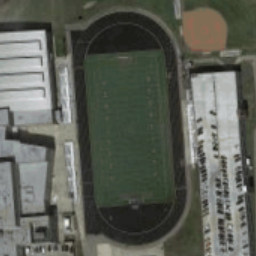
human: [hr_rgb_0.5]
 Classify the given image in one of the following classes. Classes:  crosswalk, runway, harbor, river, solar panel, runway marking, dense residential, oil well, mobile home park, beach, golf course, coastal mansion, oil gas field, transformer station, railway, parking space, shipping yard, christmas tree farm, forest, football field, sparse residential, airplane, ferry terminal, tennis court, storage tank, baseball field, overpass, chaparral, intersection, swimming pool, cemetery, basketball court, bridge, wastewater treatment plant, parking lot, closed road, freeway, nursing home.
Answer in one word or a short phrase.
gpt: football field